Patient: sex M, age 74
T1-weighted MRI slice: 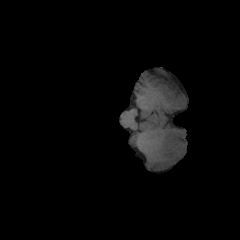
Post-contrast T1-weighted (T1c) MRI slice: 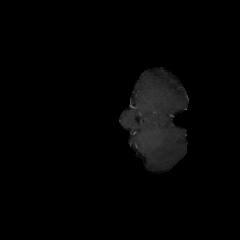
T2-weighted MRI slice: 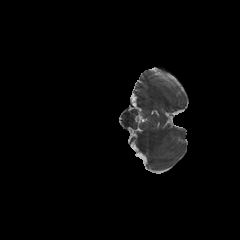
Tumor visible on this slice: no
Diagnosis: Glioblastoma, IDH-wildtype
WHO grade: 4